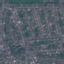
Label: Residential